Question: how to get how much days had the customer sumitted post ?
picture tells what I want to get. I don't know how to sum date in mysql as days,any one helps?
need php to do these job?

'''
select ? from table where ?
'''
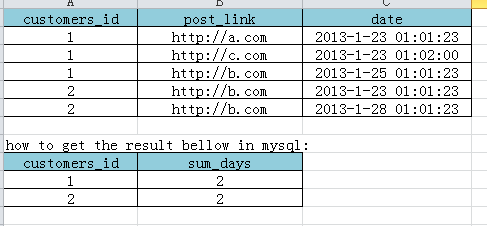
Answer: '''
SELECT customers_id, SUM(customers_id) as sum_days FROM table GROUP BY customers_id, DAY(date);
'''
That should do it.